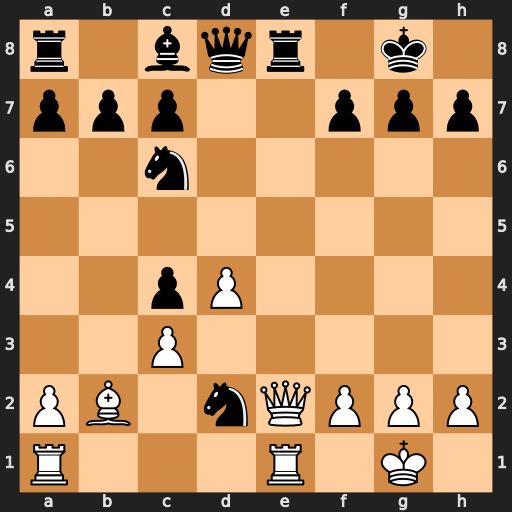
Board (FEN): r1bqr1k1/ppp2ppp/2n5/8/2pP4/2P5/PB1nQPPP/R3R1K1
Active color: w
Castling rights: -
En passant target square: -
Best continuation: Qxe8+ Qxe8 Rxe8#